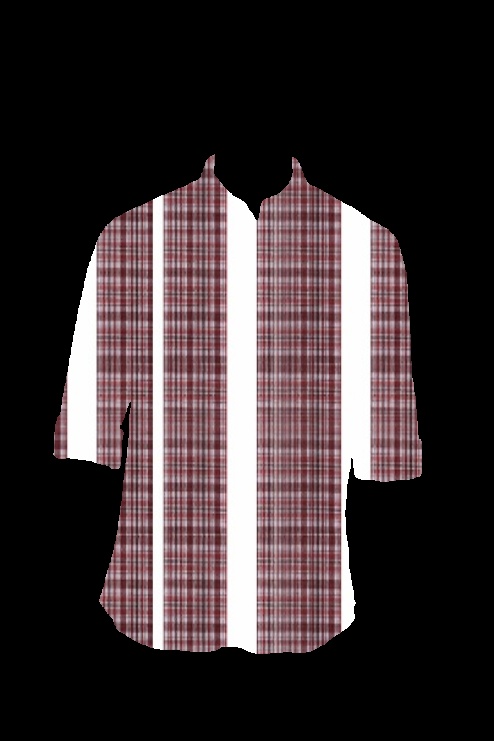
burgundy red plaid tee